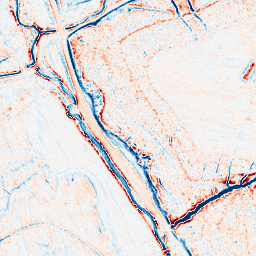
Category: edge_preserving
Decomposition family: anisotropic_diffusion
Decomposition parameters: iterations: 20
kappa: 50
gamma: 0.1
Upsampling method: bspline
Upsampling parameters: scale: 8
Upsampling scale: 8